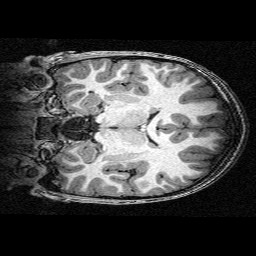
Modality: T1w
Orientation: coronal
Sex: male
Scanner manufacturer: siemens
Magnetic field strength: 3 T
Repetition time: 2.3 s
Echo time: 0.00336 s